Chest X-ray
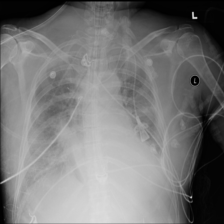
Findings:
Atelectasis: negative
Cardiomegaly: negative
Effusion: positive
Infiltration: positive
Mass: negative
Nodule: negative
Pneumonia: negative
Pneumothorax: negative
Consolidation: negative
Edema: negative
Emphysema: negative
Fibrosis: negative
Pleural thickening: negative
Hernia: negative